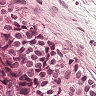
Metastatic tissue present: yes